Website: ulta-beauty
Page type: payment
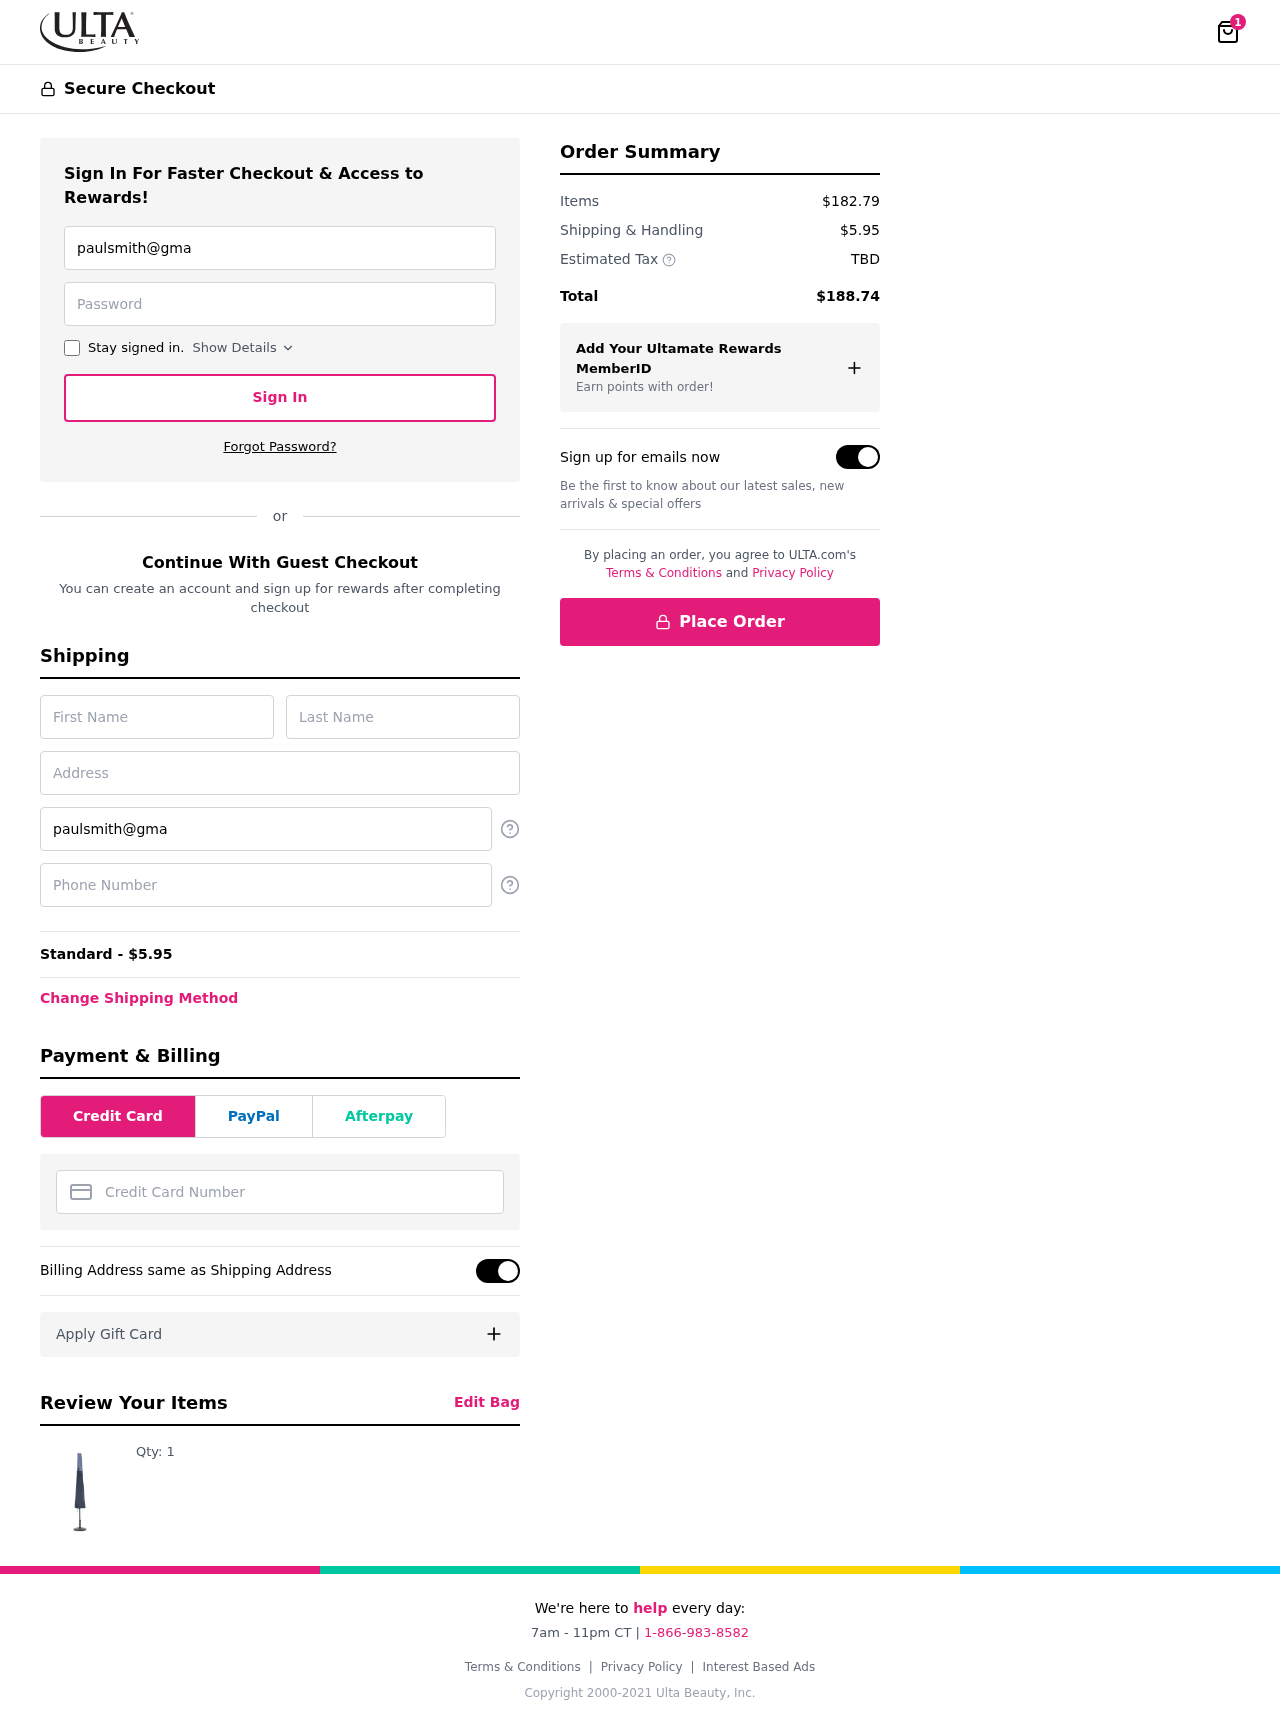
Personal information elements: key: PII_CARD_NUMBER
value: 4979 9008 4347 0360
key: PII_EMAIL
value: paulsmith@gmail.com
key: PII_FIRSTNAME
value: Paul
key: PII_LASTNAME
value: Smith
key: PII_PHONE
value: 7445615429
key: PII_STREET
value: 469 Guzman Cape Suite 825
Product elements: key: PRODUCT1_QUANTITY
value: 1
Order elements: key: ORDER_NUM_ITEMS
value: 1
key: ORDER_SHIPPING_COST
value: $5.95
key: ORDER_SHIPPING_COST
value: Standard - $5.95
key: ORDER_SUBTOTAL
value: $182.79
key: ORDER_TAX
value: TBD
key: ORDER_TOTAL
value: $188.74